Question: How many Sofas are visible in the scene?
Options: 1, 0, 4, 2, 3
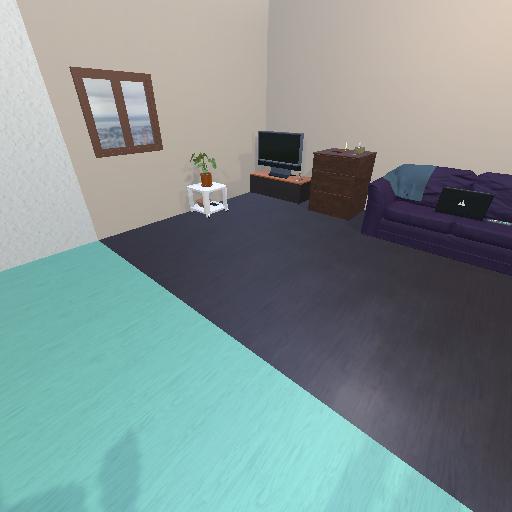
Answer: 1